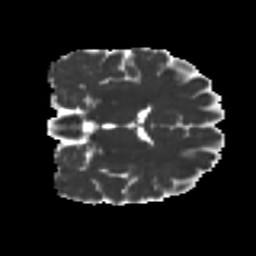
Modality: MD
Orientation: coronal
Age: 31
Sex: male
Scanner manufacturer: ge
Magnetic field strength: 3 T
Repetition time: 7.8 s
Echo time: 0.0606 s